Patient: sex F, age 41
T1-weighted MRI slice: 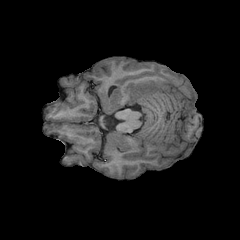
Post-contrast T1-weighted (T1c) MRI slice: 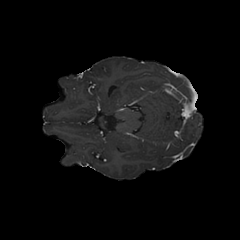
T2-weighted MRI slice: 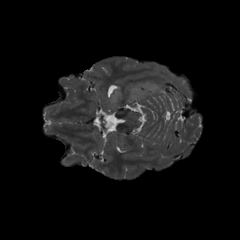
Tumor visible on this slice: yes
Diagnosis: Glioblastoma, IDH-wildtype
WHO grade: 4